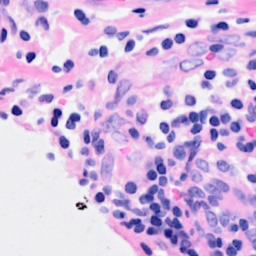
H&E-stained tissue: Breast